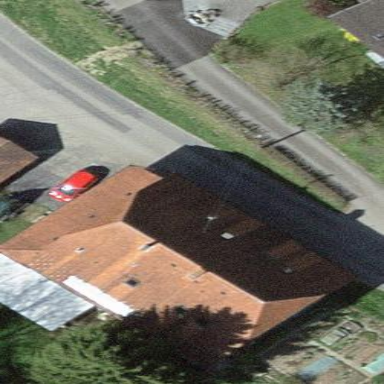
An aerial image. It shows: Farm building.